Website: bh-photo
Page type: customer-info-address
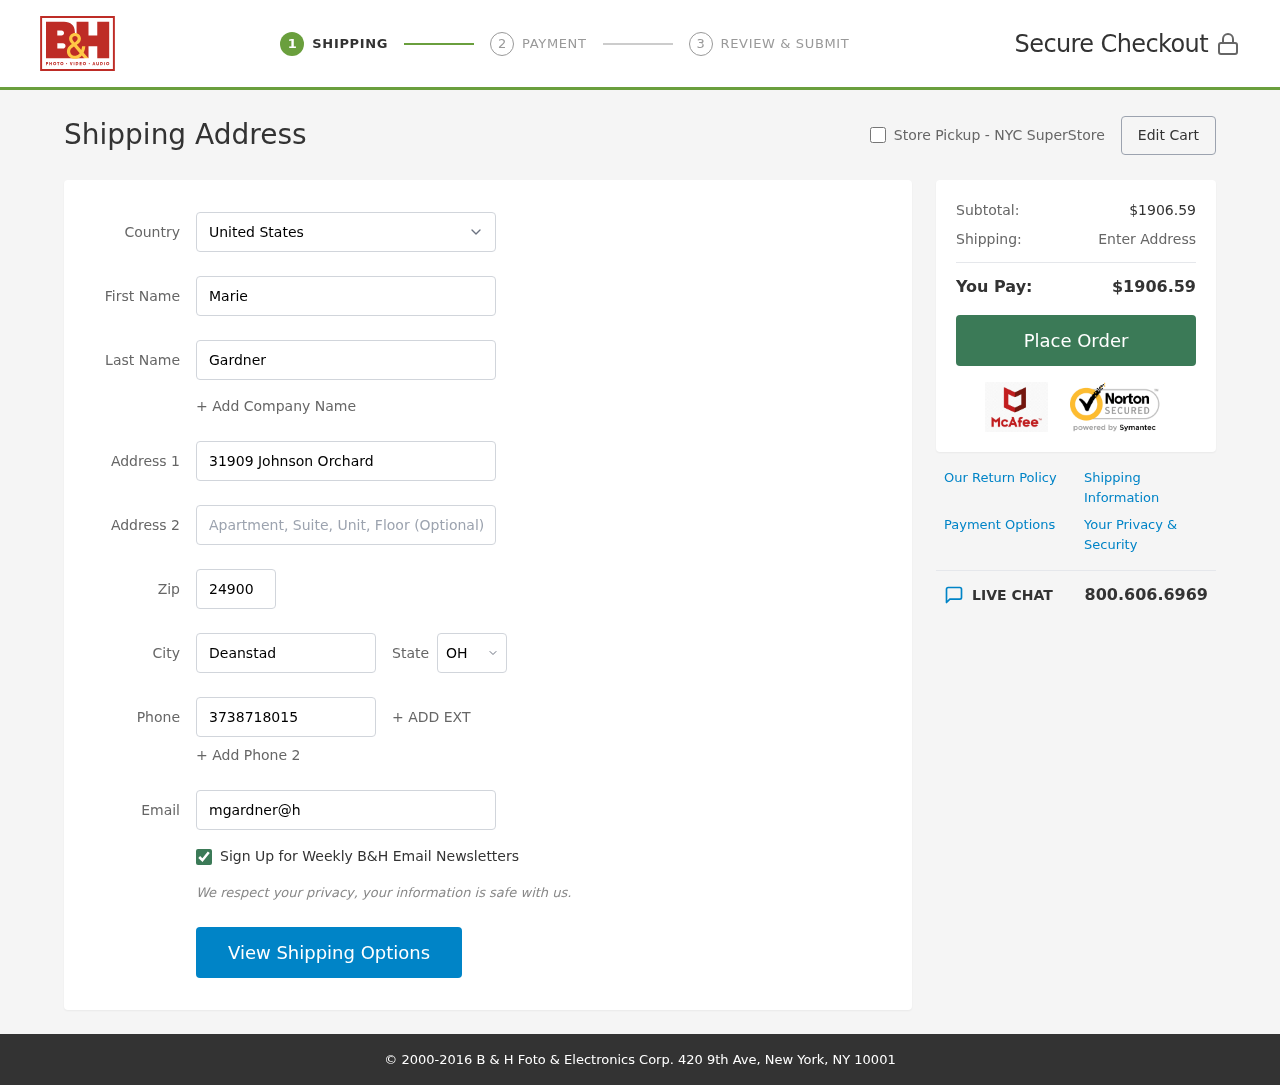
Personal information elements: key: PII_CITY
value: Deanstad
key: PII_COUNTRY
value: United States
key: PII_EMAIL
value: mgardner@hotmail.com
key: PII_FIRSTNAME
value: Marie
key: PII_LASTNAME
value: Gardner
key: PII_PHONE
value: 3738718015
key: PII_POSTCODE
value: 24900
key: PII_STATE_ABBR
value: OH
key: PII_STREET
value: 31909 Johnson Orchard
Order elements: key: ORDER_SUBTOTAL
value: $1906.59
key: ORDER_TOTAL
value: $1906.59